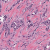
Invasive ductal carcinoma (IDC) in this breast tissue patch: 1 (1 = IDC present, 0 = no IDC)